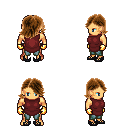
a pixel art fantasy rpg character, male body template, human, tanned skin, maroon tunic, teal pants, brown swoop hairstyle, gold gloves, ghillies, four views (front, back, left, right), 2x2 character sprite sheet, small pixel art, hard edges, no anti-aliasing